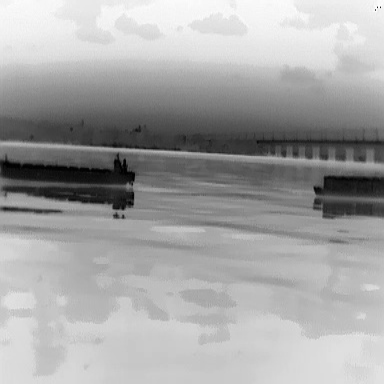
There are two objects shown in the infrared image, including a fishing_boat, and a liner.